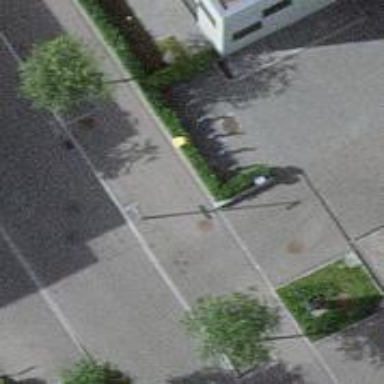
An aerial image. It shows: Post box is visible.